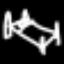
Label: bed